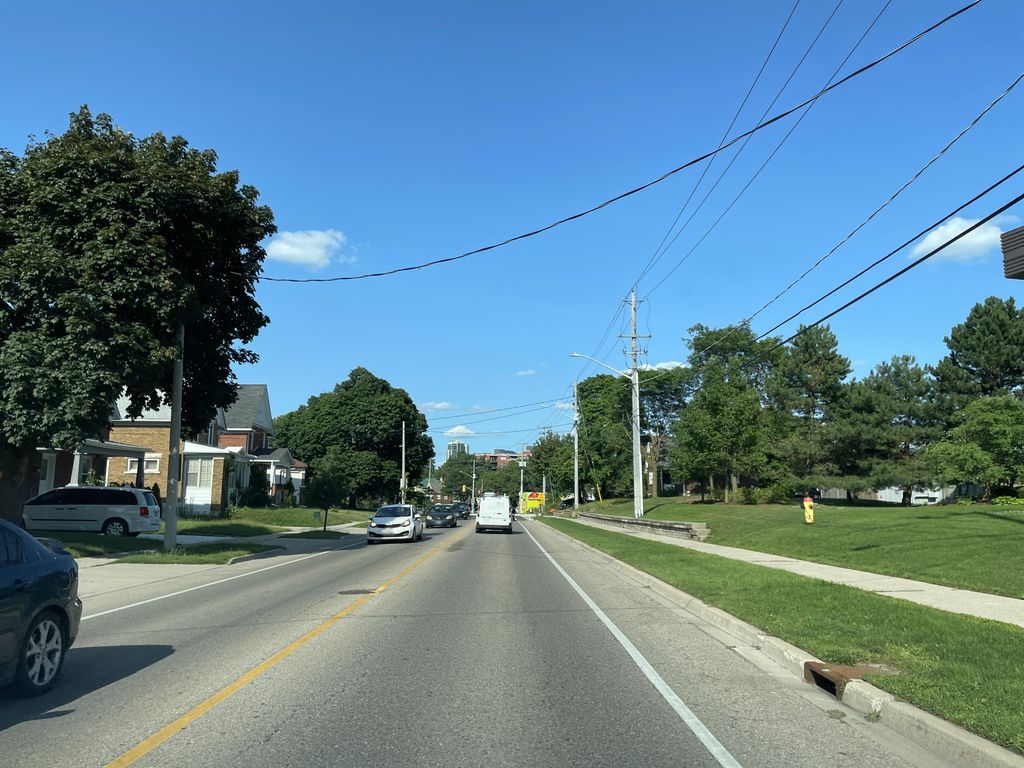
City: kitchener-waterloo